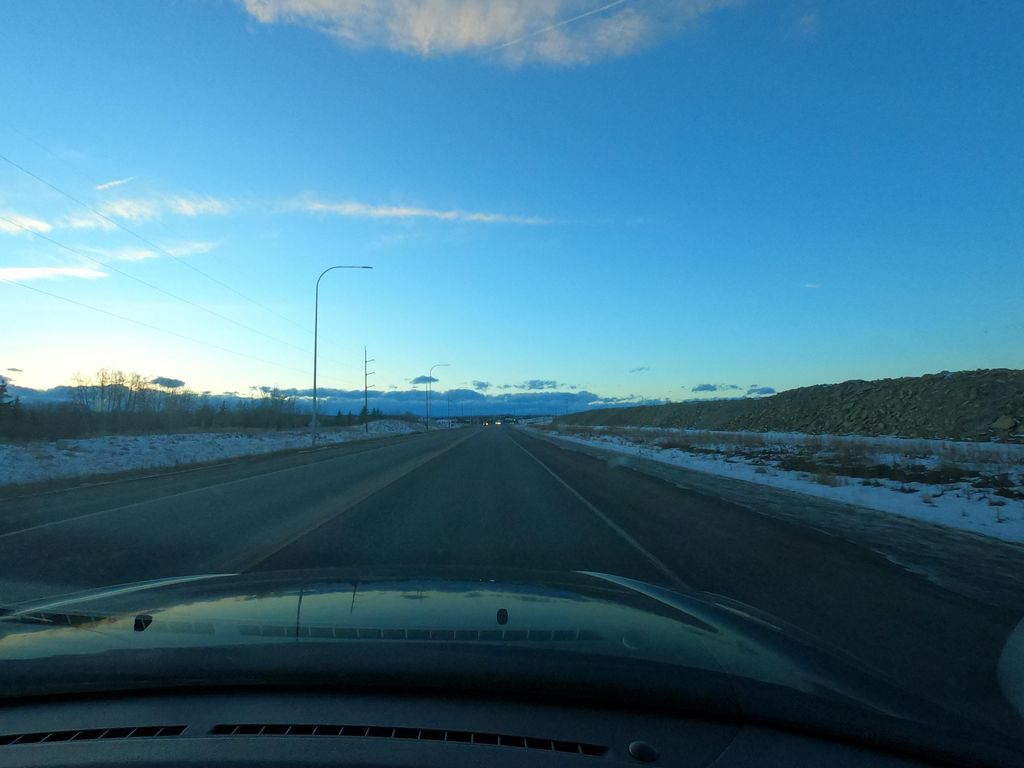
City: calgary